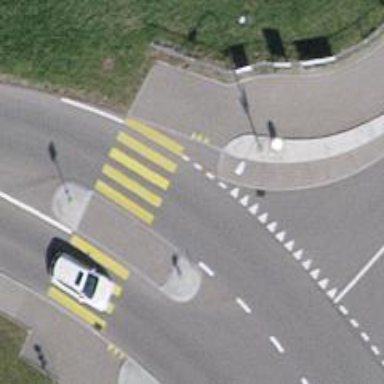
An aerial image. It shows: Kerb serving as barrier.